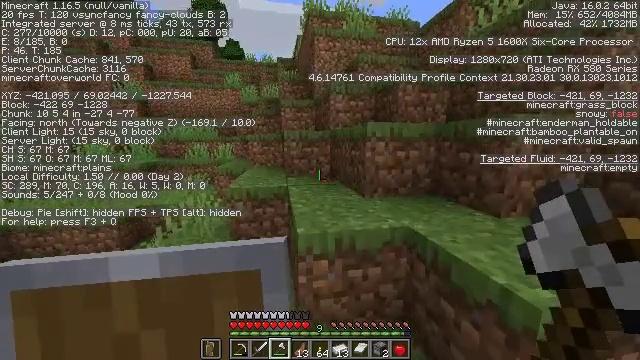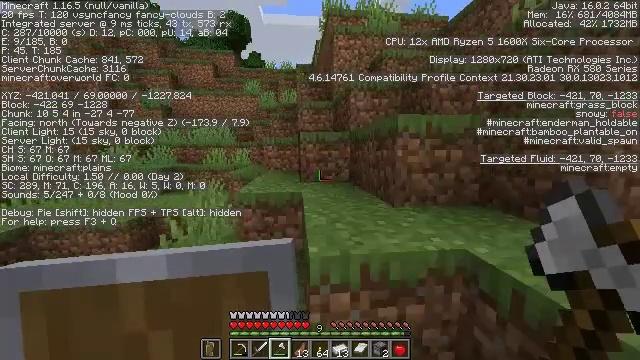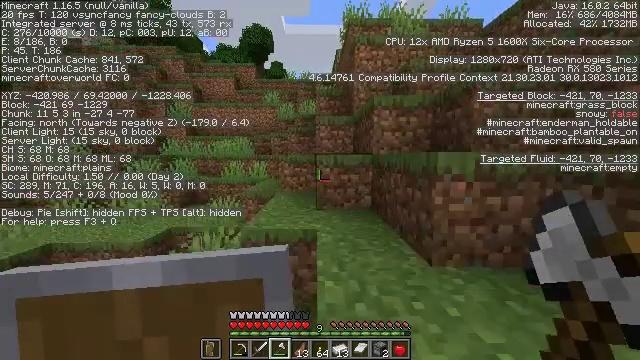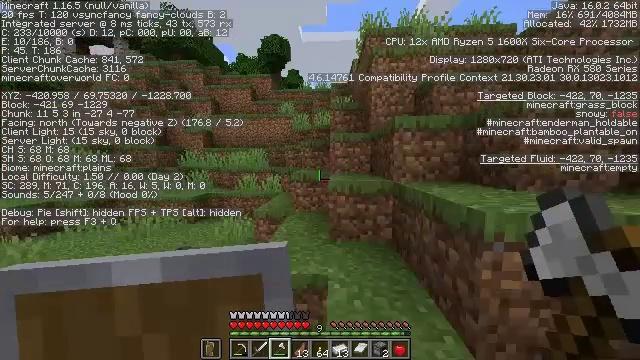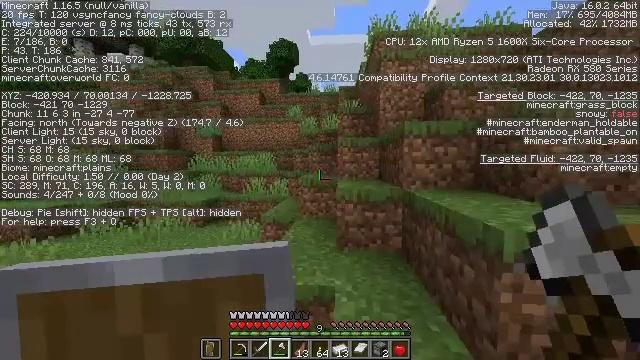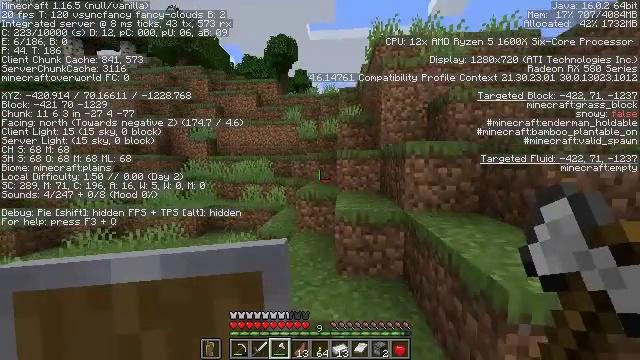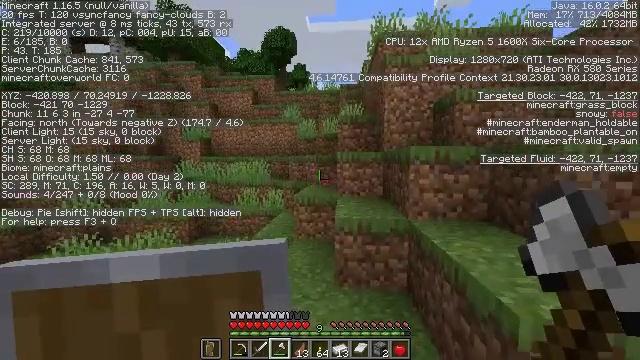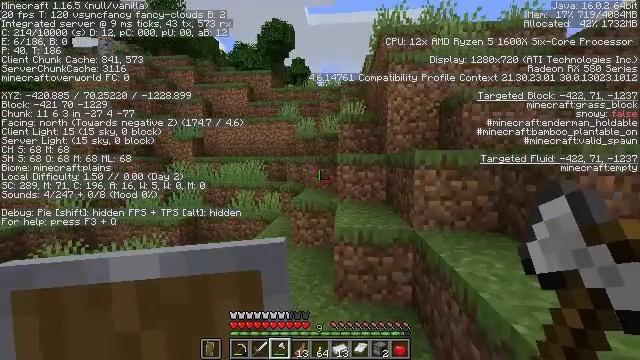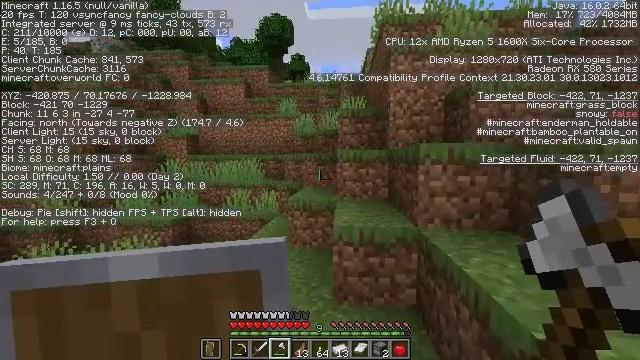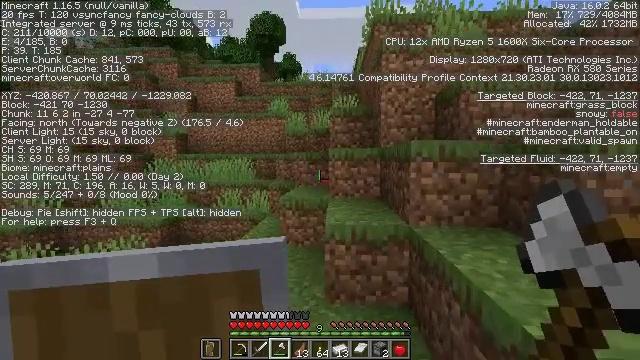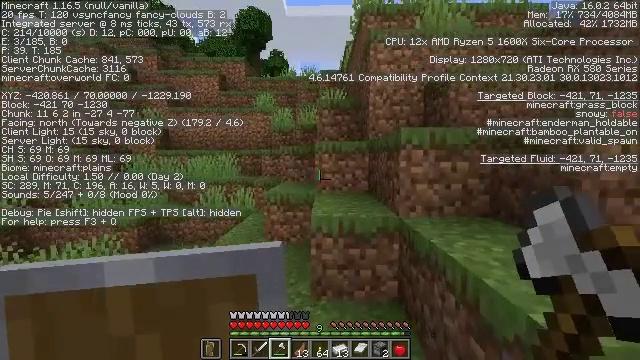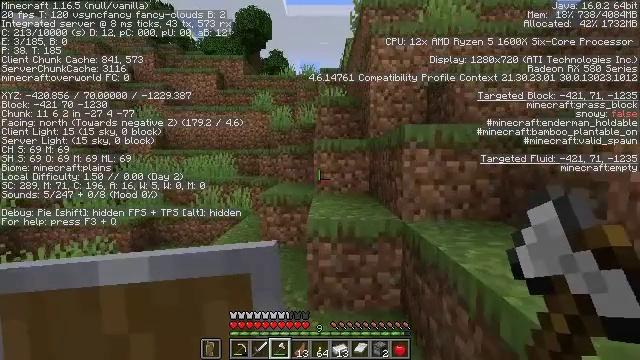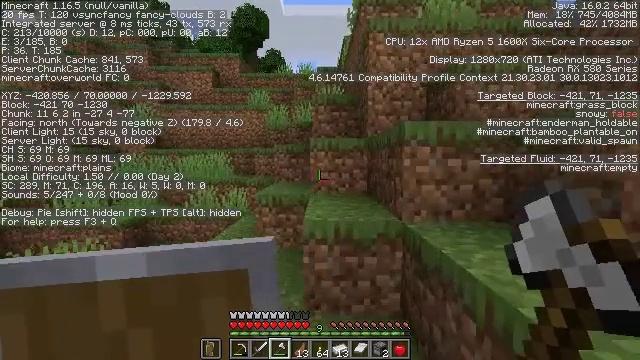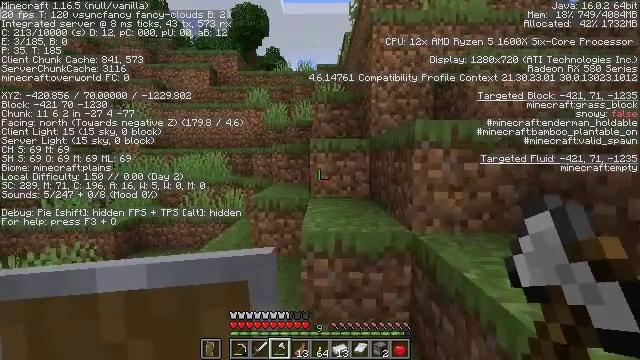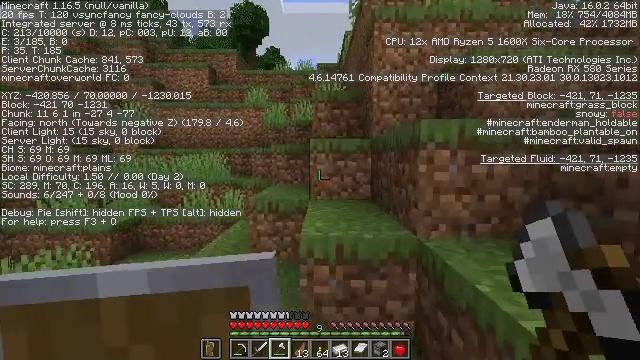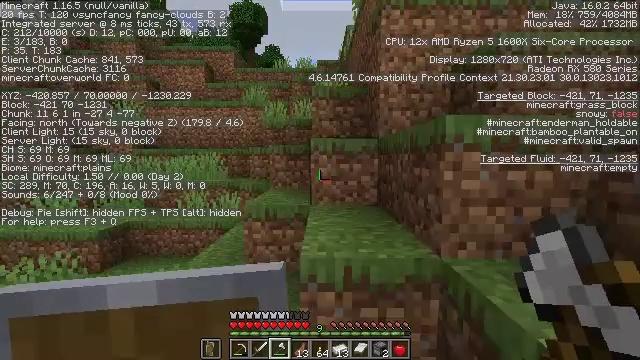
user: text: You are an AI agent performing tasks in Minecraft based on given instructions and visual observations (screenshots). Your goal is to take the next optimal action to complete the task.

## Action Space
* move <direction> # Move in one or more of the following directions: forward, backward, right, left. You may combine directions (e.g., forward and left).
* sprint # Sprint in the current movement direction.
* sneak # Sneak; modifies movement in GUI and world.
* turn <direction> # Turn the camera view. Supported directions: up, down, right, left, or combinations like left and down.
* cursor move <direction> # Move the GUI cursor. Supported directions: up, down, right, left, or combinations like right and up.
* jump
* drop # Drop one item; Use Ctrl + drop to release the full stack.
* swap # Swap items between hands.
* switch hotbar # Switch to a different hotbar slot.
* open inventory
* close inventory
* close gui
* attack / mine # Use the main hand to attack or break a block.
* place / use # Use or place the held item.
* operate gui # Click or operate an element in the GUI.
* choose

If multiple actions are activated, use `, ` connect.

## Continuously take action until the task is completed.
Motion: motion action
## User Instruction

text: Break the ladder to collect it.
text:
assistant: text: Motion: move forward, turn left and up, jump
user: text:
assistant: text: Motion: move forward, turn left and up, jump
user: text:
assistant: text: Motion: move forward, turn left and up, jump
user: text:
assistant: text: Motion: move forward, turn left, jump
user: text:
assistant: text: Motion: move forward, jump
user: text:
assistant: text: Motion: move forward, jump
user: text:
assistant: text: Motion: move forward, jump
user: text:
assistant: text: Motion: move forward, jump
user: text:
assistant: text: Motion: move forward, turn right, jump
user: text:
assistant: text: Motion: move forward, turn right, jump
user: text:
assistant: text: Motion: move forward
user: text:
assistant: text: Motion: move forward
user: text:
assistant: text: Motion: move forward
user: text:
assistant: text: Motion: move forward
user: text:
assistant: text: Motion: move forward
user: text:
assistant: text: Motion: move forward
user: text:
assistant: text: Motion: move forward
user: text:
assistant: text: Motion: move forward
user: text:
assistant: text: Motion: move forward, jump
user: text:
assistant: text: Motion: move forward, jump
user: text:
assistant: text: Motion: move forward, jump
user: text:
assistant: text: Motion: move forward, jump
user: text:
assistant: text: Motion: move forward, turn right and up
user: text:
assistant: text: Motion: move forward, turn right
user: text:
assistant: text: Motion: move forward
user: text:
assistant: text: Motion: move forward
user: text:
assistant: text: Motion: move forward
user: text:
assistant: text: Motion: move forward
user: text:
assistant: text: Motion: move forward
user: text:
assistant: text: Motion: move forward